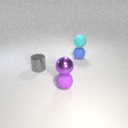
small purple metal sphere above small purple rubber sphere